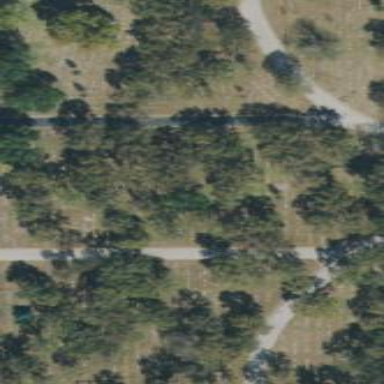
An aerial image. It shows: Grave yard.